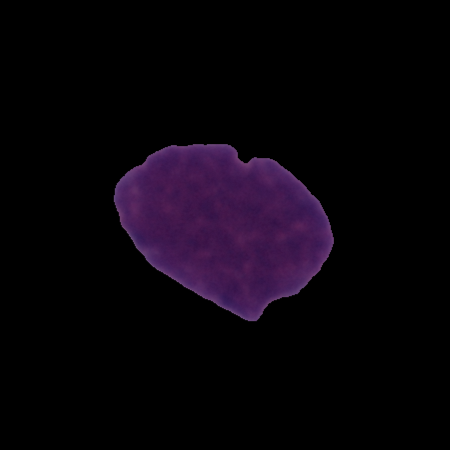
Label: cancer